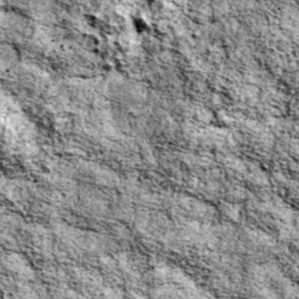
Label: non_frost